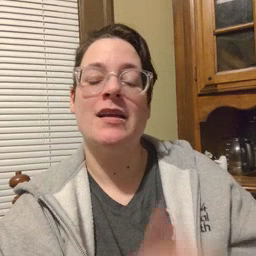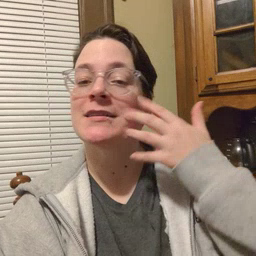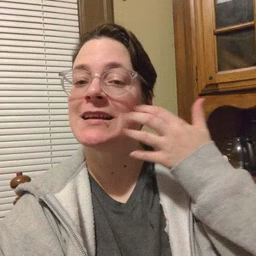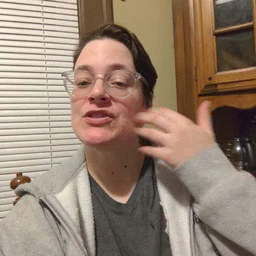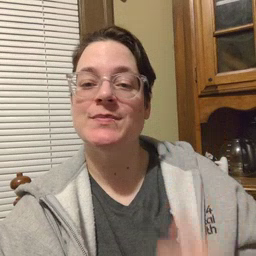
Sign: tiger